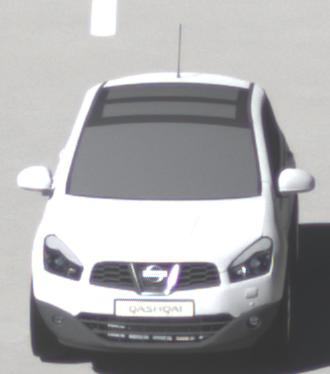
Make: Nissan
Model: Qashqai 1.6
Detailed model: Qashqai (J10)
Model produced from: 2010/03
Model produced until: 2010/08
Doors: 5
Color: white
Road condition: dry road
Daytime: morning or afternoon
Contrast: high contrast